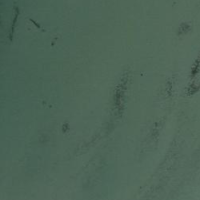
EUNIS habitat code: 14
Species observed at this site:
Noctua comes